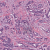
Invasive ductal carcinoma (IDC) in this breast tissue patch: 1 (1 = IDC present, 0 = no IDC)